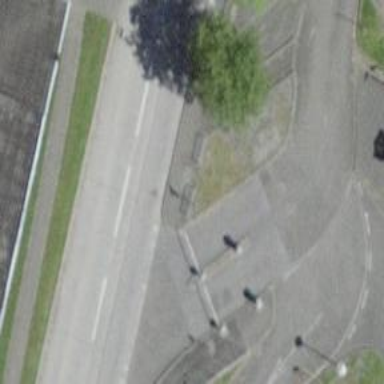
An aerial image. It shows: Lift gate barrier.